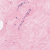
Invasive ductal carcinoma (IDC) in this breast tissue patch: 0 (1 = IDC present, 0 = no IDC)